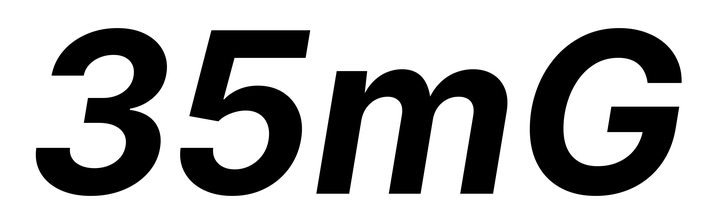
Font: Inter-Italic_Bold_Italic